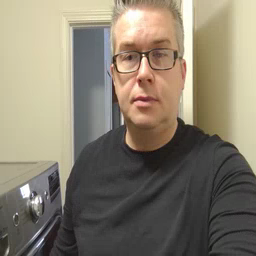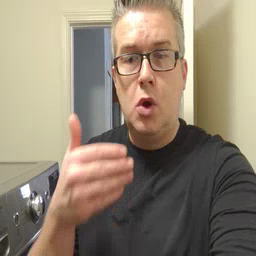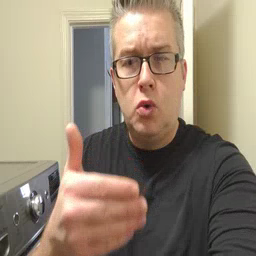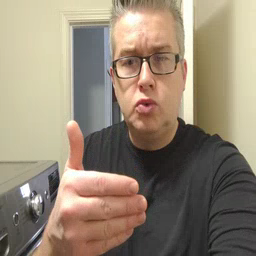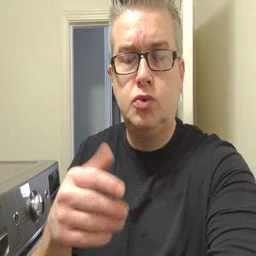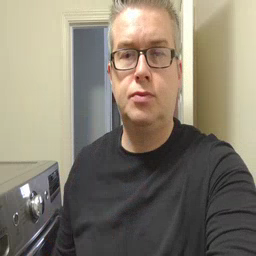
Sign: close